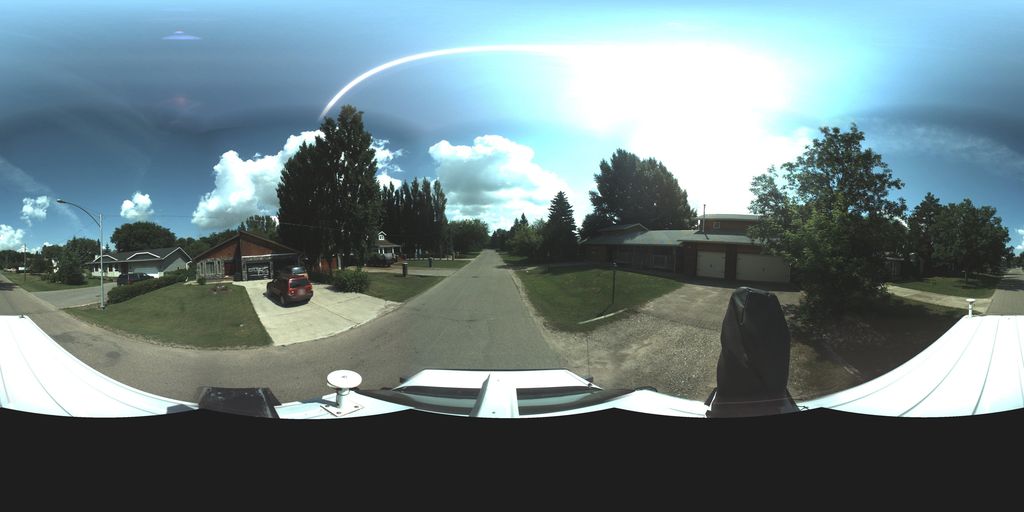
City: saskatoon